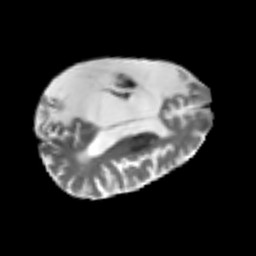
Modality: T2w
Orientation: axial
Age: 55
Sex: male
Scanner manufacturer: siemens
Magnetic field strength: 3 T
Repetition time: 4.987 s
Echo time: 0.0792 s